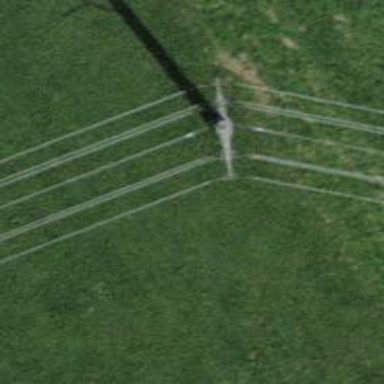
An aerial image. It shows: Power line is depicted.